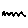
Label: zigzag